Question: I'm currently using a php class for text gradients. (Mainly used for usernames) However i'm having a issue with it, I have added a screenshot to show what happens:

The gradient should have ended at:
'''
<span style="color: #1a1a1a">g</span>
'''
But it seems it's adding more span attributes to it, with weird characters.
I'm currently using this code to make the username:
'''
if ($this->gradienttype == 3 && $this->gradientcolours != "" && $this->gradientdays > 0) {
$colours = explode("~", $this->gradientcolours);
$gradient = new ColourGradient(array(0 => $colours['0'], floor((strlen($this->username) / 2) - 1) => $colours['1'], (strlen($this->username) - 1) => $colours['2']));
$this->formattedname .= "<b><a title='" . $this->title . "' href='/profiles.php?id=" . $this->id . "'>";
foreach ($gradient as $i => $colour) {
if(!isset($this->username[$i])) { $this->username[$i] = ''; }
$this->formattedname .= "<span style='color:" . $colour . "'>" . $this->username[$i] . "</span>";
}
}
'''
I'm not sure what's causing the weird characters, but I think it has something to do with this:
'''
if(!isset($this->username[$i])) { $this->username[$i] = ''; }
'''
Because when I remove that the characters are gone, but then I get:
'''
Notice: Uninitialized string offset: 9 in
'''
My question is how do I remove these characters and stop the gradient at the end of the last letter of the name?
If I need to submit the classes to make the gradient I will post them on a pastebin cause they're quite large.
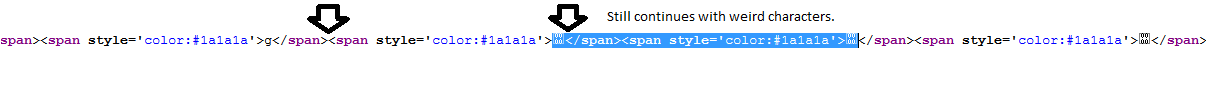
Answer: replace with this
'''
if(!isset($this->username[$i])) {
continue;
}
'''
Credits to <URL>